【题型】填空题　【知识点】立体几何　【难度】medium
正方体 \(ABCD - A_1B_1C_1D_1\) 中，\(O\) 为底面正方形 \(ABCD\) 的中心，设 \(AA_1 = a\)，则点 \(B_1\) 到平面 \(ACD_1\) 的距离为 \underline{\quad\quad}。
【解答】
【答案】\(\boldsymbol{\dfrac{2\sqrt{3}a}{3}}\)
【知识点】点到平面距离的向量求法
【分析】本题可构造空间直角坐标系，求平面 \(ACD_1\) 的法向量，然后根据点到平面的距离公式求出结果。
【详解】如图所示，以 \(D\) 为原点、\(DA\) 为 \(x\) 轴、\(DC\) 为 \(y\) 轴、\(DD_1\) 为 \(z\) 轴建立空间直角坐标系，

则 \(A(a,0,0)\)，\(C(0,a,0)\)，\(B_1(a,a,a)\)，\(D_1(0,0,a)\)，
可得 \(\overrightarrow{AC} = (-a,a,0)\)，\(\overrightarrow{AD_1} = (-a,0,a)\)，\(\overrightarrow{D_1B_1} = (a,a,0)\)。
设平面 \(ACD_1\) 的法向量 \(\boldsymbol{n} = (x,y,z)\)，则
\[
\begin{cases}
\boldsymbol{n} \cdot \overrightarrow{AC} = -ax + ay = 0, \\
\boldsymbol{n} \cdot \overrightarrow{AD_1} = -ax + az = 0,
\end{cases}
\]
令 \(x = 1\)，则 \(y = z = 1\)，可得 \(\boldsymbol{n} = (1,1,1)\)。
故点 \(B_1\) 到平面 \(ACD_1\) 的距离
\[
d = \dfrac{|\overrightarrow{D_1B_1} \cdot \boldsymbol{n}|}{|\boldsymbol{n}|} = \dfrac{2a}{\sqrt{3}} = \dfrac{2\sqrt{3}a}{3}.
\]
故答案为：\(\dfrac{2\sqrt{3}a}{3}\)。
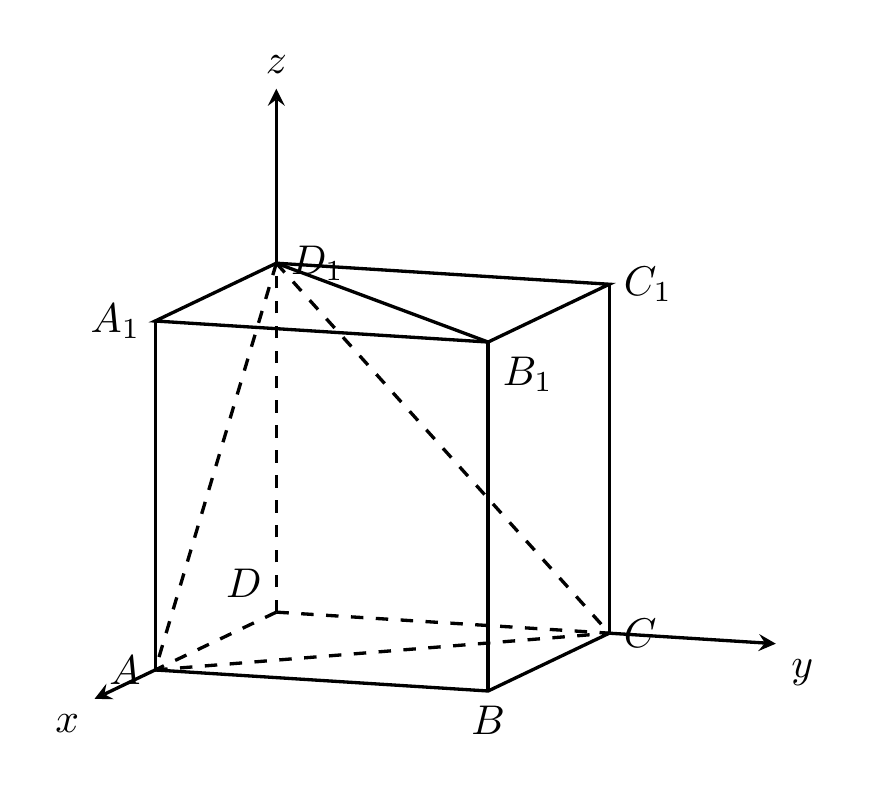